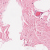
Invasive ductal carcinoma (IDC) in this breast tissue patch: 0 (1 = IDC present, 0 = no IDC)